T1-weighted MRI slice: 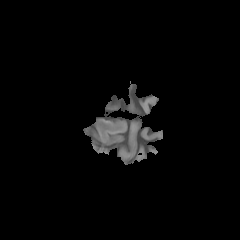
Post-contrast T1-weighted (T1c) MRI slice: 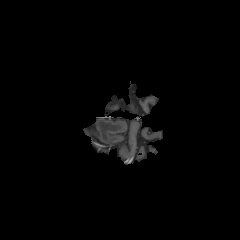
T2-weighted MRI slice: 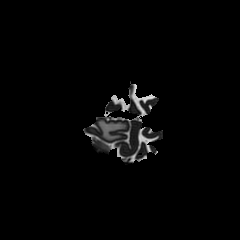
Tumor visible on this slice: yes